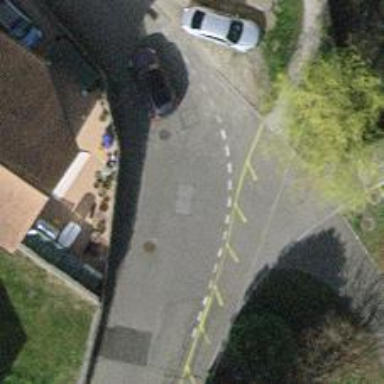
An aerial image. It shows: Footway along the road.